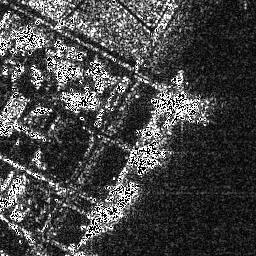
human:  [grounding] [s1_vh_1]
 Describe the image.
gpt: In the satellite image, there is  <ref>1 large ship </ref> <box>[[38, 70, 53, 90, 0]]</box> located at bottom,  <ref>1 medium ship </ref> <box>[[52, 55, 64, 68, 0]]</box> located at center.